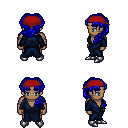
a pixel art fantasy rpg character, male body template, human, dark skin, blue robe, red pants, blue princess hairstyle, red bandana, metal boots, four views (front, back, left, right), 2x2 character sprite sheet, small pixel art, hard edges, no anti-aliasing